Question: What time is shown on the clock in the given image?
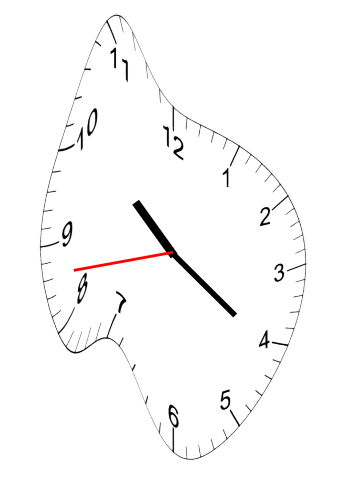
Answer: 10:20:43